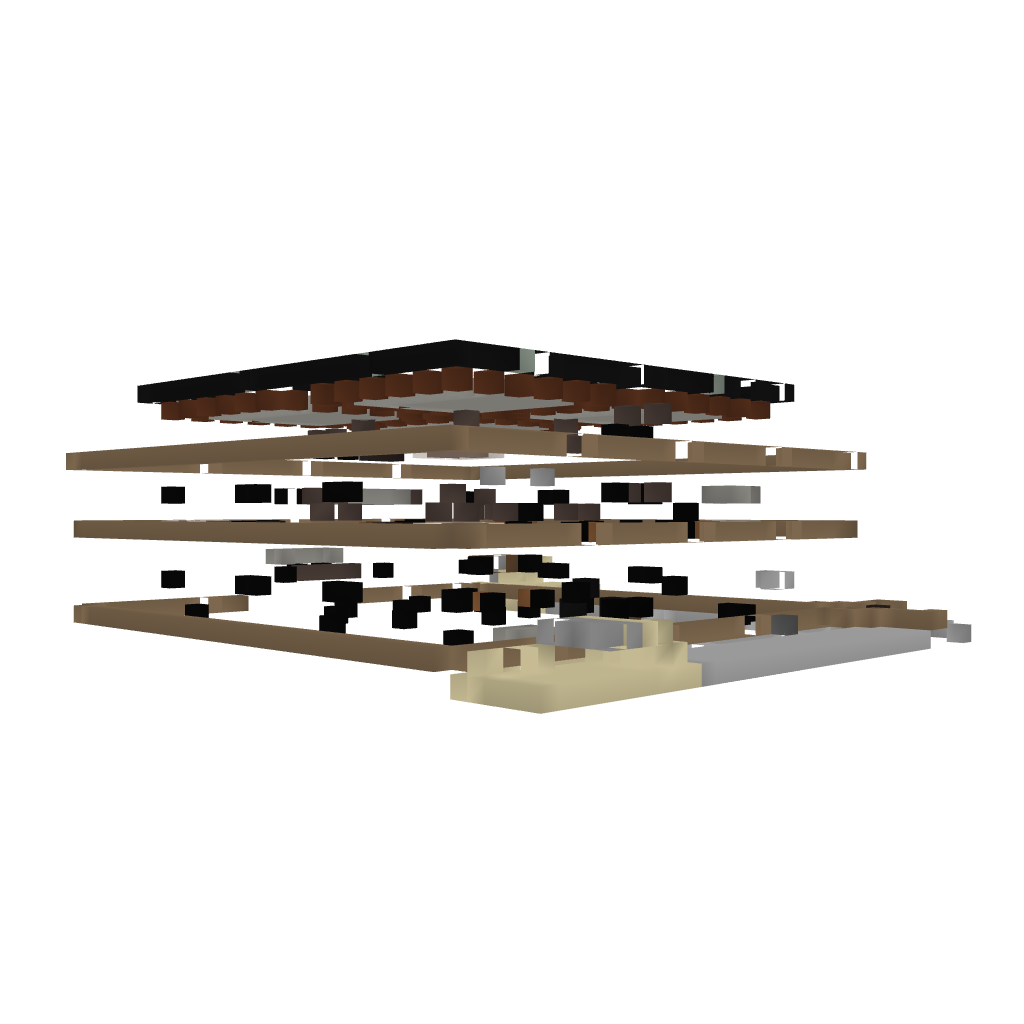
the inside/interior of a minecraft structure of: QuartzHouse